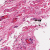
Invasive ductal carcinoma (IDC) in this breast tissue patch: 0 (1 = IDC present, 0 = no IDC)